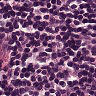
Metastatic tissue present: no